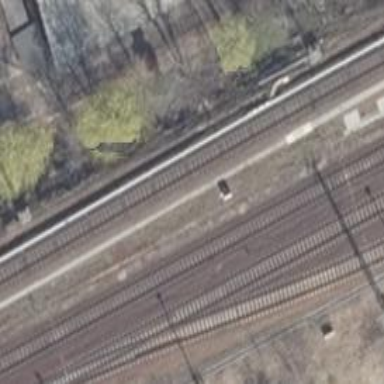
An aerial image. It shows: Railway signal.